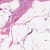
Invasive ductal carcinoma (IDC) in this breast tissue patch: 0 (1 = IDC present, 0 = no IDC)